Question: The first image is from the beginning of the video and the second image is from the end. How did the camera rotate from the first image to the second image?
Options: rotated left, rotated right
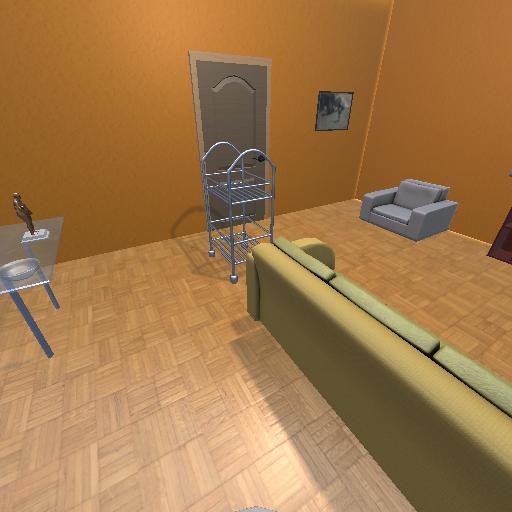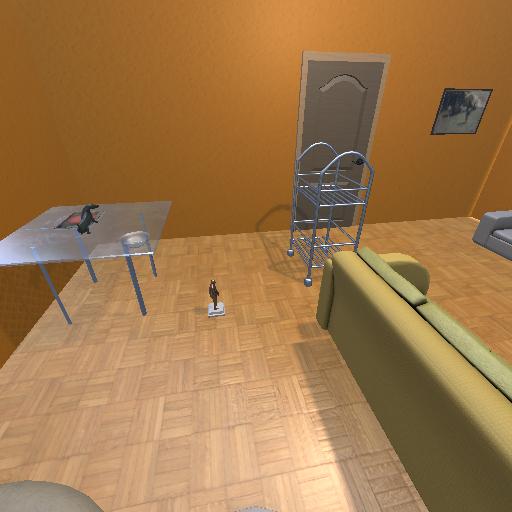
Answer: rotated left